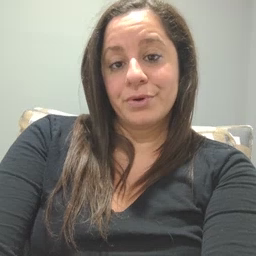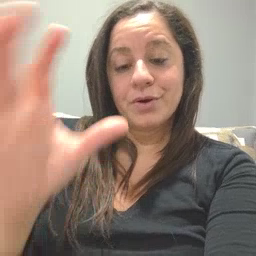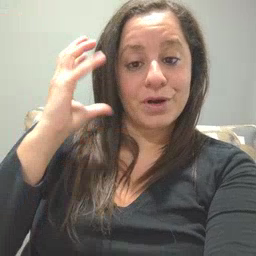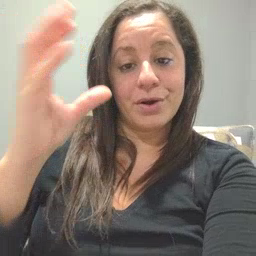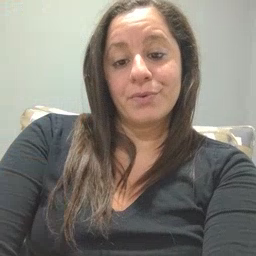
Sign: radio